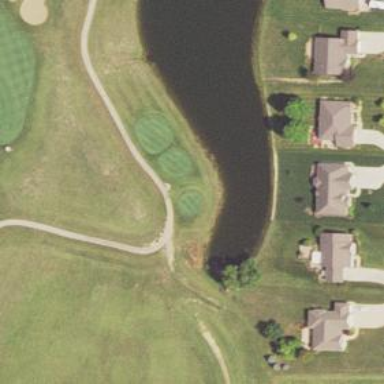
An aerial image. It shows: Pathway for golfing.